Field crop: tomato
Growth stage: 2
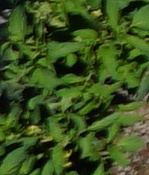
Species: tomato